Question: My code works this way: when I'm on a post and I press "ok" on a AlertDialog.Builder then I go to:
'''
private void borrar_post(){
Intent intent = new Intent(PostDetailActivity.this, MainActivity.class);
intent.putExtra("EXTRA_BORRAR_POST", mPostKey);
startActivity(intent);
}
'''
I come back to main activity and I see if there's anything I need to delete:
'''
String borrar = getIntent().getStringExtra("EXTRA_BORRAR_POST");
if (borrar != null) {
DatabaseReference mipost = FirebaseDatabase.getInstance().getReference();
mipost.child("user-posts").child(getUid()).child(borrar).removeValue();
mipost.child("posts").child(borrar).removeValue();
mipost.child("post-comments").child(borrar).removeValue();
}
'''
I delete my post from the 3 places I have it on my firebase realtime database. The tree is:

It's possible I don't have anything on "post-comments", so I understand I might have a problem there (maybe I should check if there's something there before) but even when I comment that line, I keep having the same problem:
Sometimes everything gets deleted, sometimes nothing, most of the times only "user-posts" child gets deleted.
I know there's similar questions to mine, but I can't seem to find the mistake, any help?
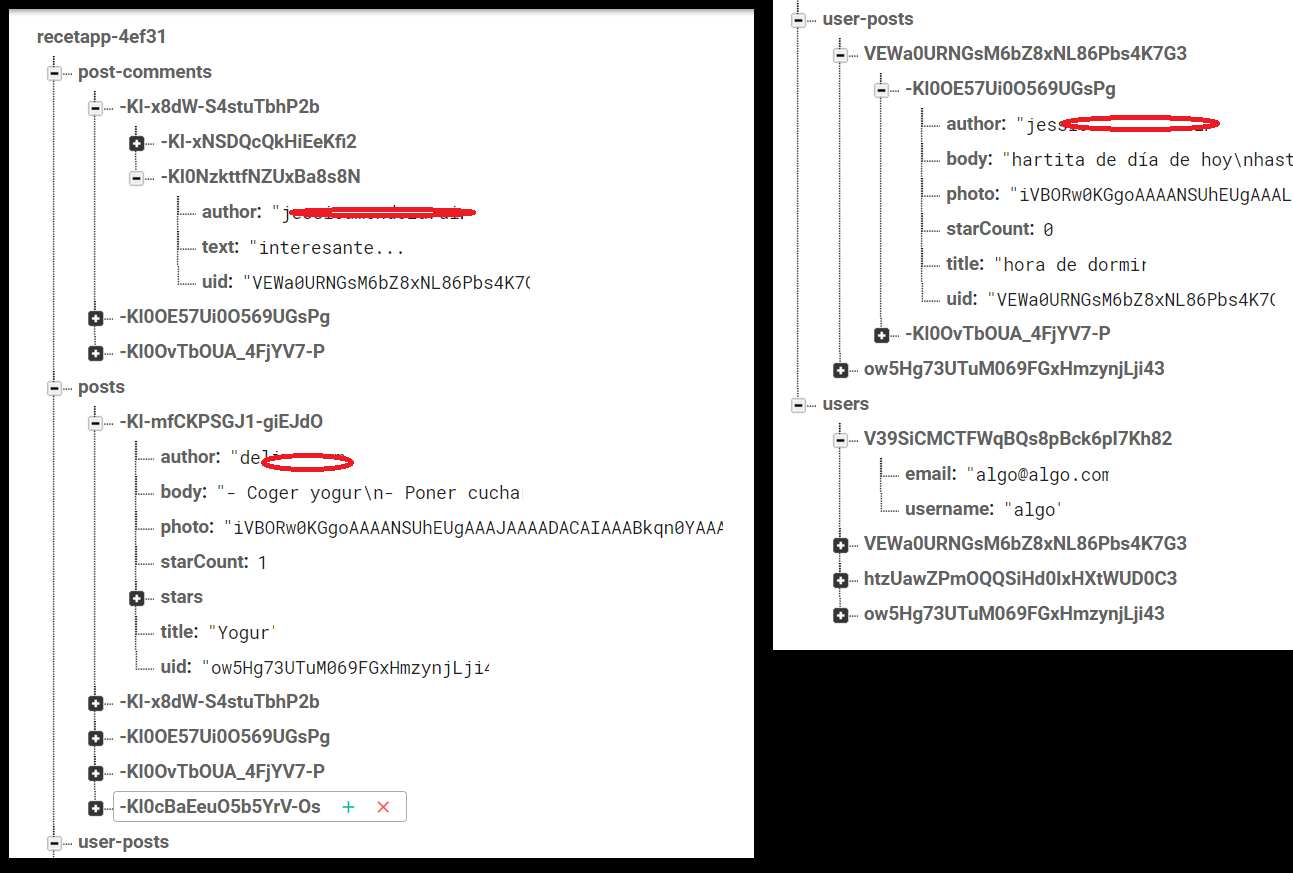
Answer: Do you have security rules that limit write access as a function of the current value at a location? That might explain why some removes succeed and others fail.
To understand why some calls to 'removeValue()' are failing, add a <URL>. You can define a debug listener as a field in your activity like this:
'''
private DatabaseReference.CompletionListener mRemoveListener =
new DatabaseReference.CompletionListener() {
@Override
public void onComplete(DatabaseError error, DatabaseReference ref) {
if (error == null) {
Log.d(TAG, "Removed: " + ref);
// or you can use:
System.out.println("Removed: " + ref);
} else {
Log.e(TAG, "Remove of " + ref + " failed: " + error.getMessage());
}
}
};
'''
Then add it to each of your calls to 'removeValue()':
'''
String borrar = getIntent().getStringExtra("EXTRA_BORRAR_POST");
if (borrar != null) {
// always good to log important values
Log.d(TAG, "borrar= " + borrar);
DatabaseReference mipost = FirebaseDatabase.getInstance().getReference();
mipost.child("user-posts").child(getUid()).child(borrar).removeValue(mRemoveListener);
mipost.child("posts").child(borrar).removeValue(mRemoveListener);
mipost.child("post-comments").child(borrar).removeValue(mRemoveListener);
}
'''